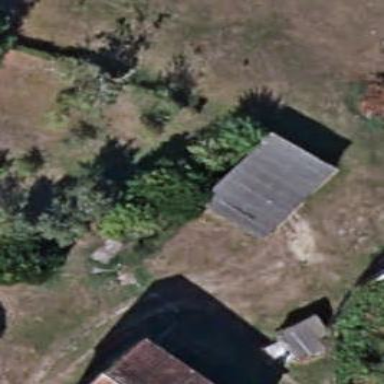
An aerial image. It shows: Shed building.